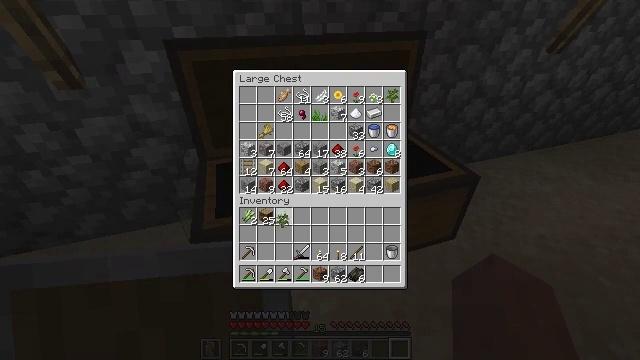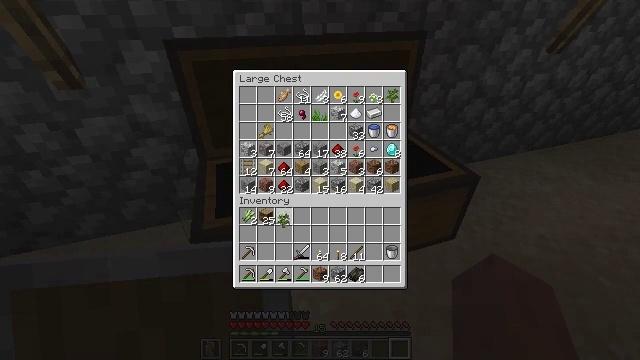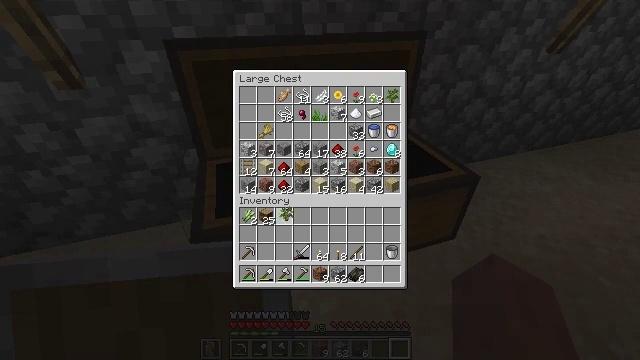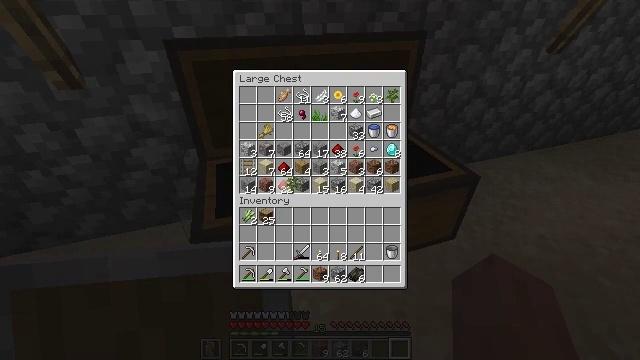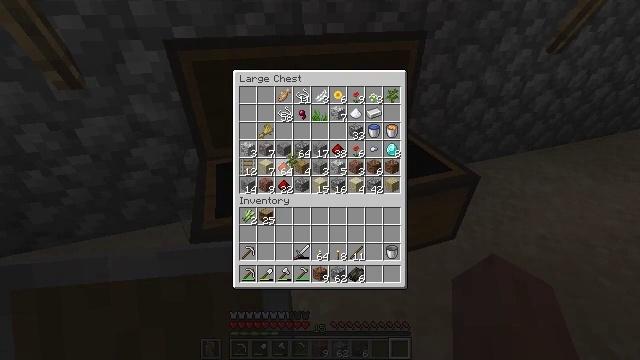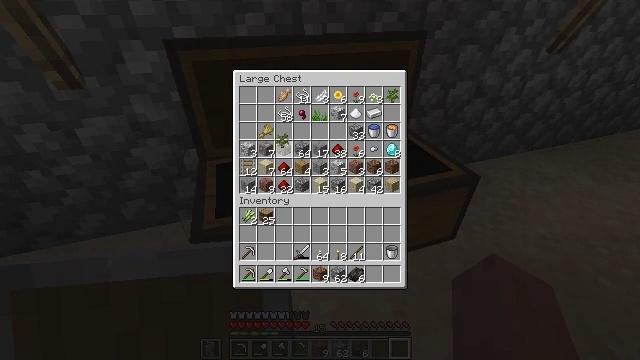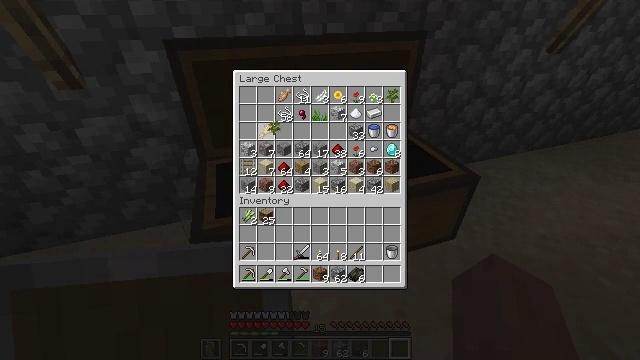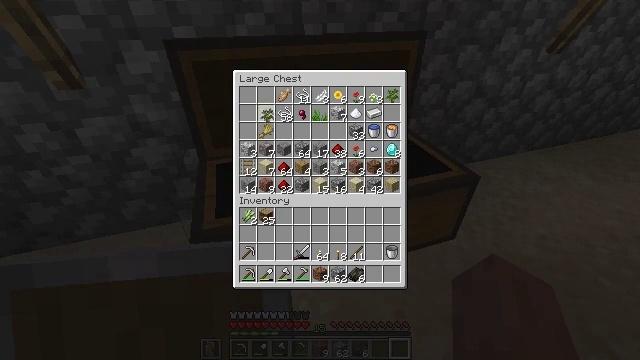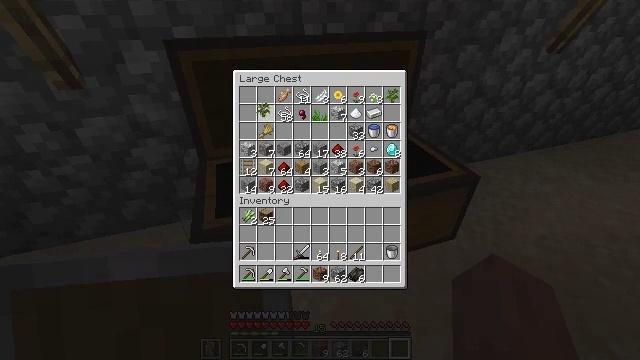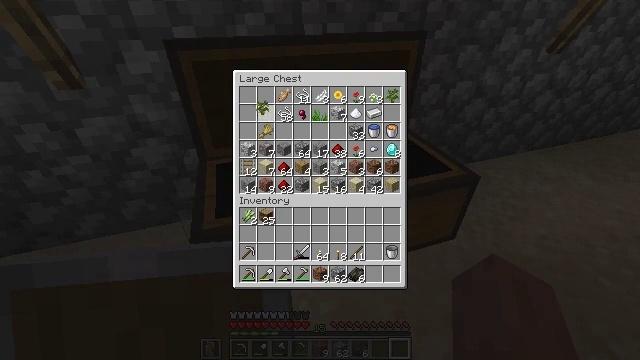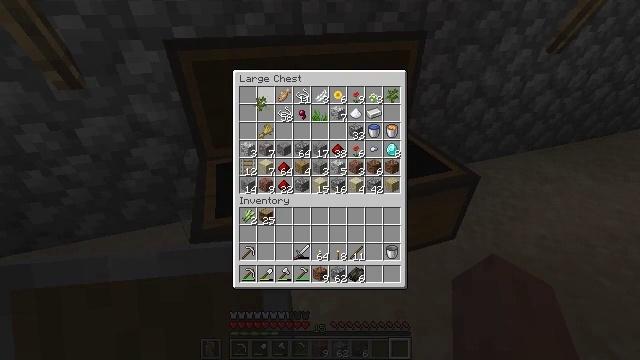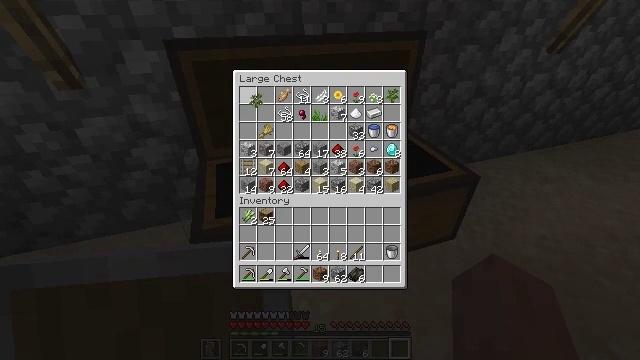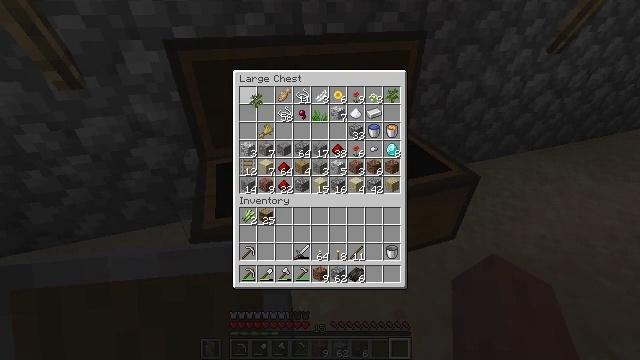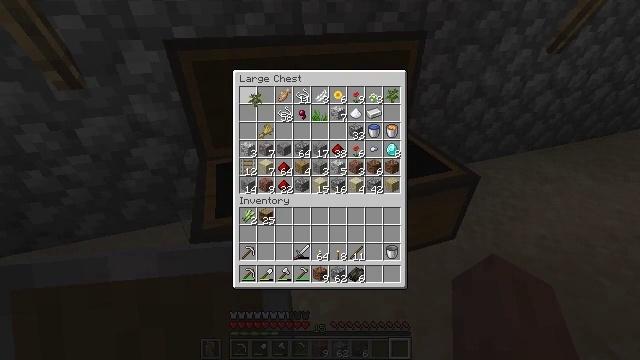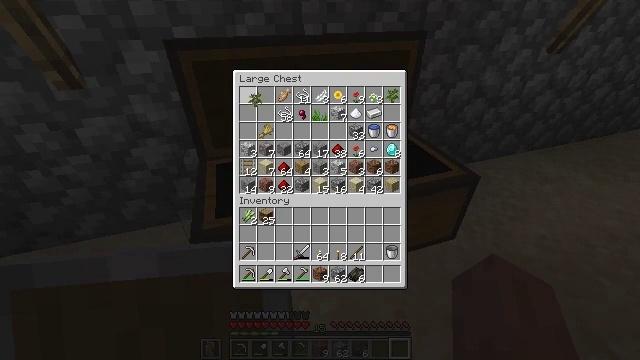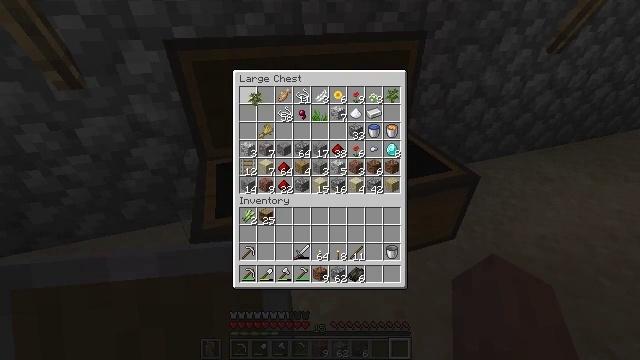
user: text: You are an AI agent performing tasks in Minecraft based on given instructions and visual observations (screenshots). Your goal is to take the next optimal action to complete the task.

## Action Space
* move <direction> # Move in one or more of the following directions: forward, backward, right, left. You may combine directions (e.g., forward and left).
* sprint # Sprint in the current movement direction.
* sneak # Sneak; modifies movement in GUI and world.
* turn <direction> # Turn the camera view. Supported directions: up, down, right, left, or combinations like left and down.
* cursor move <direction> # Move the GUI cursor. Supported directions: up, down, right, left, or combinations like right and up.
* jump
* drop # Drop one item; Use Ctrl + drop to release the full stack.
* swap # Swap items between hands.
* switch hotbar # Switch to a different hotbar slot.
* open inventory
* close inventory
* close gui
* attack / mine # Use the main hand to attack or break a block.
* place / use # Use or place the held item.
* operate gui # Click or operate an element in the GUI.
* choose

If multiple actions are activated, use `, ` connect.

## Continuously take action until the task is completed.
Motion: motion action
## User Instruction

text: Break the sugar cane.
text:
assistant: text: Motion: operate gui
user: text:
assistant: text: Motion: cursor move up
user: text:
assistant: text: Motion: cursor move up
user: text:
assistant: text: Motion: cursor move up
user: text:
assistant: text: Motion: cursor move left and up
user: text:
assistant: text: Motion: cursor move left and up
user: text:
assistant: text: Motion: cursor move left and up
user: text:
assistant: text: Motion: no_op
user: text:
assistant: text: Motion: no_op
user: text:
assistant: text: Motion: no_op
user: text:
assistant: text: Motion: no_op
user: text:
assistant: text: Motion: no_op
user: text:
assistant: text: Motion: no_op
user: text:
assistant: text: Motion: operate gui
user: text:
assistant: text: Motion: operate gui
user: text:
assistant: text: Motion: operate gui
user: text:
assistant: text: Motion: no_op
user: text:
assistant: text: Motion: cursor move down
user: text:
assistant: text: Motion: cursor move down
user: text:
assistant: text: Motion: cursor move down
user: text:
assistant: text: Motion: cursor move down
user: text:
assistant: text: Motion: cursor move down
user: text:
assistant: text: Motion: no_op
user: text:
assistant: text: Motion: no_op
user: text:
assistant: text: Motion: no_op
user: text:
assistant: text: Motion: no_op
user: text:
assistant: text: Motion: no_op
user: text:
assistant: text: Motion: no_op
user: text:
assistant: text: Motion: no_op
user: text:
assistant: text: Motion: no_op